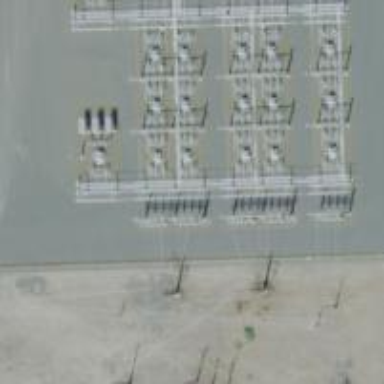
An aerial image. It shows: Switch used for power control.